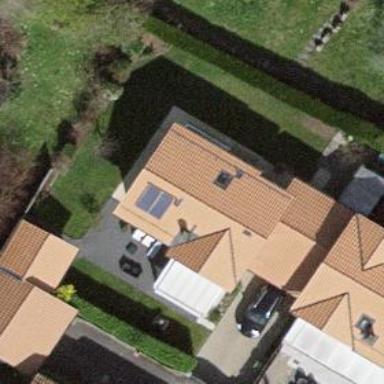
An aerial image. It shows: Garden enclosed by fence.